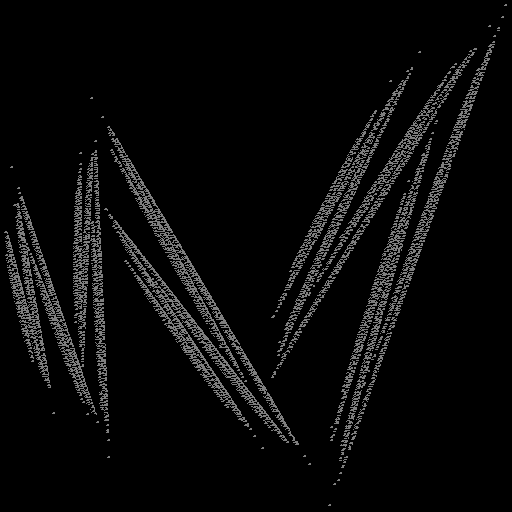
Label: bamboofern